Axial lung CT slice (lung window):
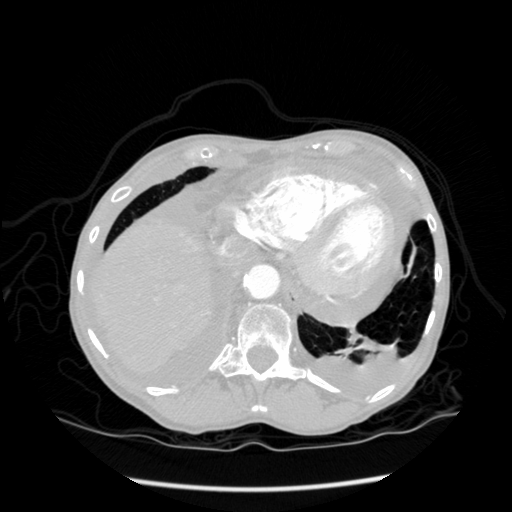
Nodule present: no